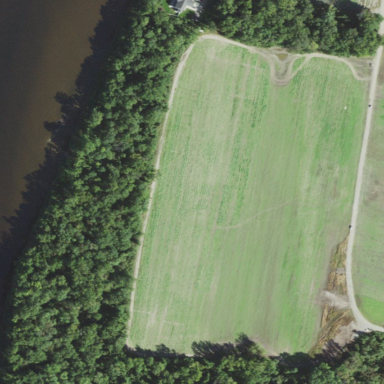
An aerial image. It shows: Nature reserve within recreation ground. This area is State Park with protection title.